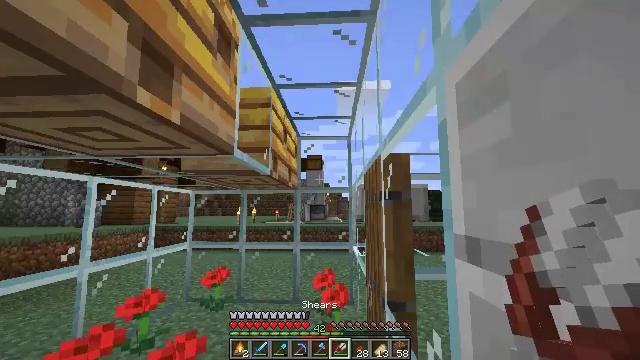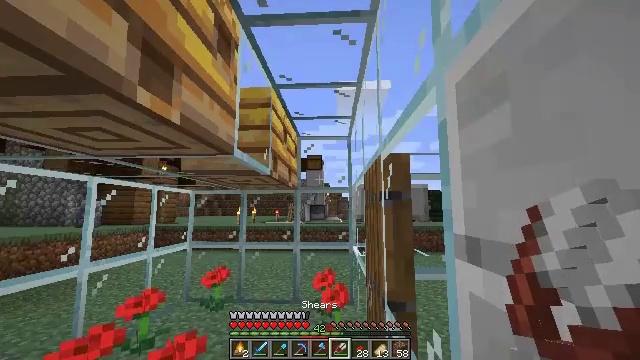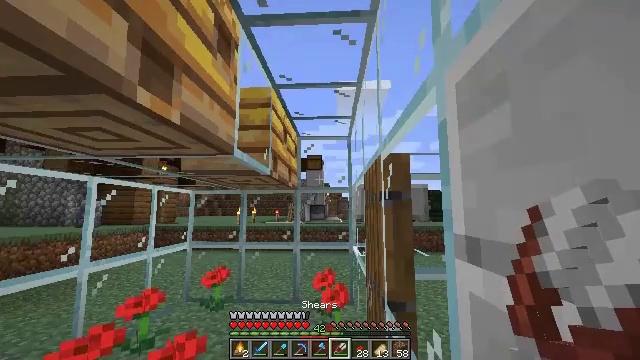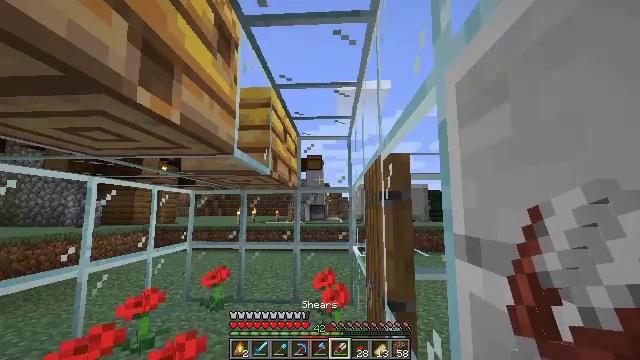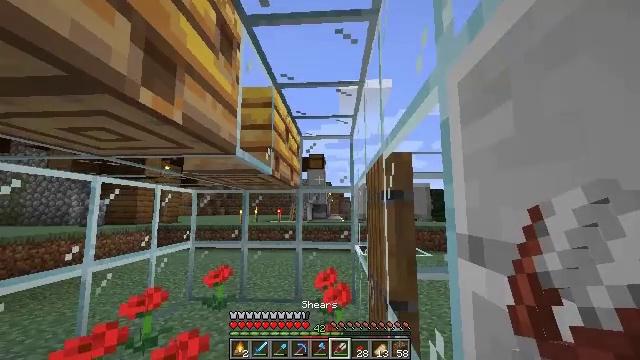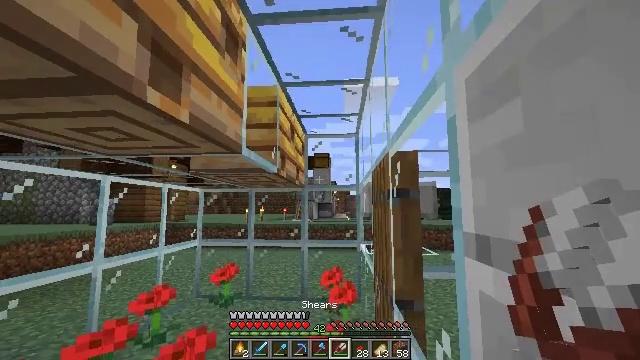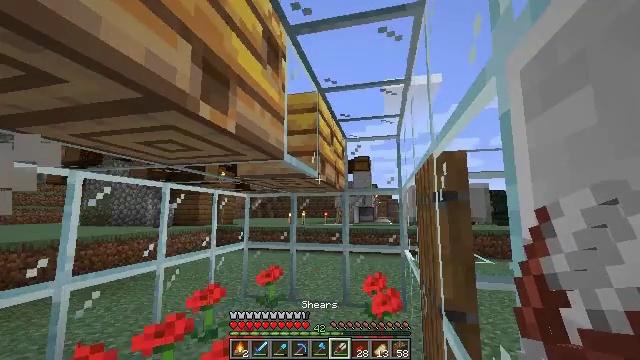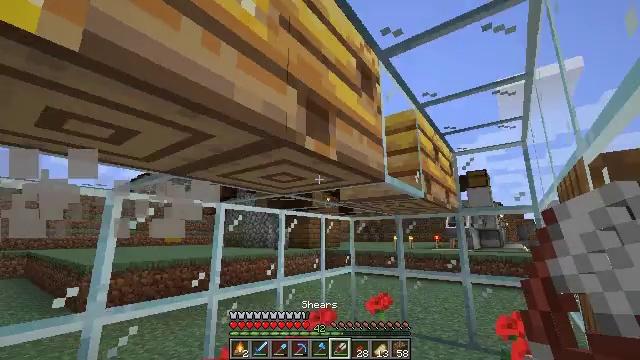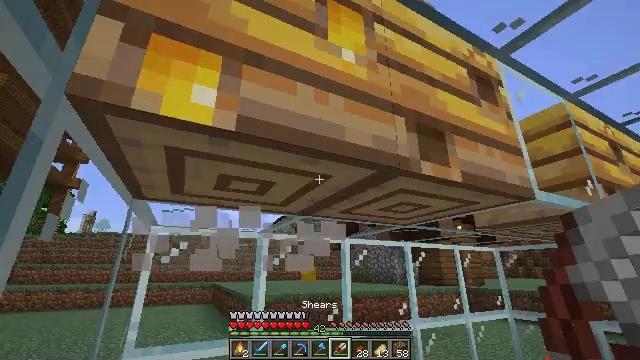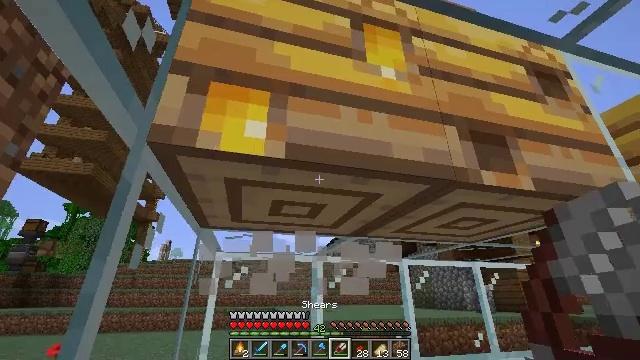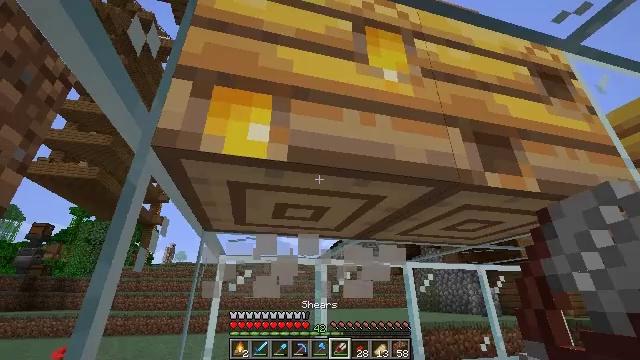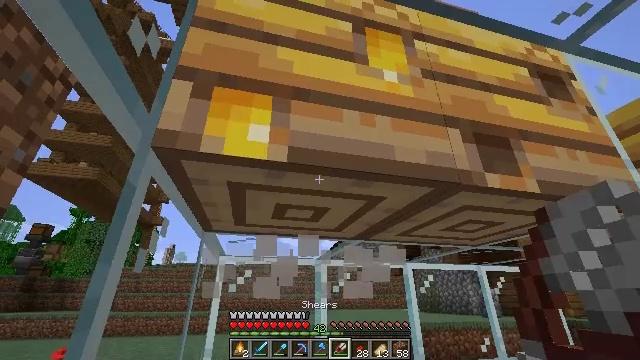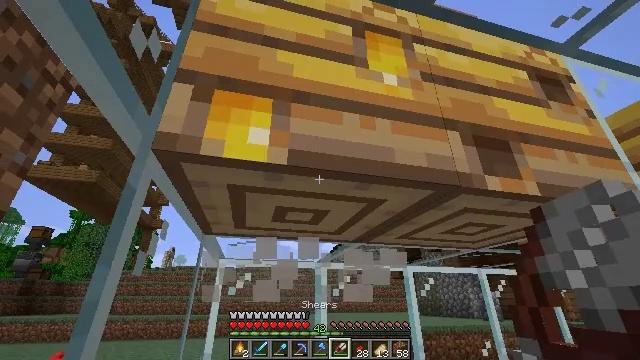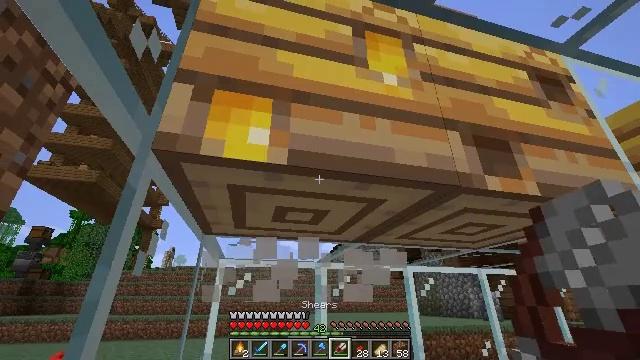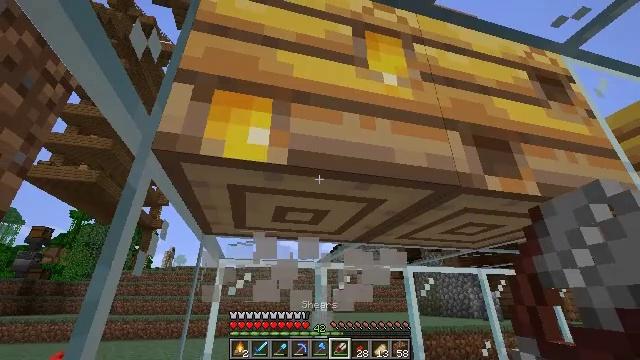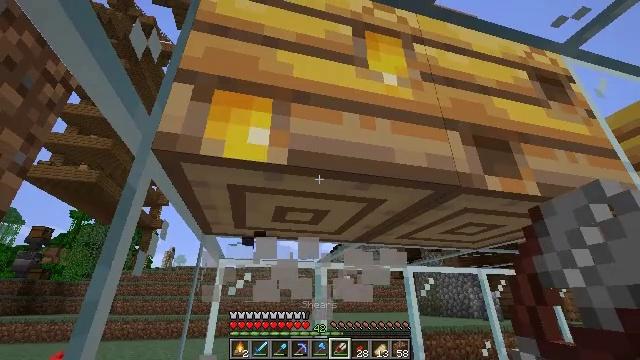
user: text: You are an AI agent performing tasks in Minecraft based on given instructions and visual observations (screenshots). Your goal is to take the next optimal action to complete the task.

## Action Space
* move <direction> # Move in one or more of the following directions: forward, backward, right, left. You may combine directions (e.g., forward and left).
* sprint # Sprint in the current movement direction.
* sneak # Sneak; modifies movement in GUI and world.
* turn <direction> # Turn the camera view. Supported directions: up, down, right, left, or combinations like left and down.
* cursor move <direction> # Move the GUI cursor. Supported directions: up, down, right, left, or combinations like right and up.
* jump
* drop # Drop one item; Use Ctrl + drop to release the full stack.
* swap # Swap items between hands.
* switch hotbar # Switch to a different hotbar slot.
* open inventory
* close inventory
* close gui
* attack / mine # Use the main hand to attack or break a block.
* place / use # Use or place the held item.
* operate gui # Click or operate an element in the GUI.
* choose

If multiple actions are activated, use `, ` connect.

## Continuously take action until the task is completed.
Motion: motion action
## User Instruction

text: Gather up the campfire.
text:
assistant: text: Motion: no_op
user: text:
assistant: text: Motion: no_op
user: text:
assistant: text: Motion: no_op
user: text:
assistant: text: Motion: no_op
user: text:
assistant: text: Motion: turn left
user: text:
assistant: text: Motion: turn left
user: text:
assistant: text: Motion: turn left and up
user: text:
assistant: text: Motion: turn left and up
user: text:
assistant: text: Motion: turn left and up
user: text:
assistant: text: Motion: no_op
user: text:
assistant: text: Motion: no_op
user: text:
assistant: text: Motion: no_op
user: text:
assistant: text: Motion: no_op
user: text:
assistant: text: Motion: no_op
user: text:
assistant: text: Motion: no_op
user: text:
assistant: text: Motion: use / place
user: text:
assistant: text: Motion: use / place
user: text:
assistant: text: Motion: no_op
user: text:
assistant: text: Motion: no_op
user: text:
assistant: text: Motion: no_op
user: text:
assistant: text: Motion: no_op
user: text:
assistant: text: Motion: no_op
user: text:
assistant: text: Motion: no_op
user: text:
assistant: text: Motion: no_op
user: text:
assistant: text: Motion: turn down
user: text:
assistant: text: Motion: turn right and down
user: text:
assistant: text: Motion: turn down
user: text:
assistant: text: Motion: turn left and down
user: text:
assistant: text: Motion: turn left and down
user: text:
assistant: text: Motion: turn left and down